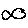
Label: fish